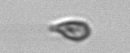
Label: Cryptophyta